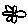
Label: flower